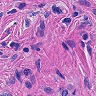
Metastatic tissue present: yes